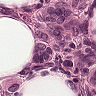
Metastatic tissue present: yes